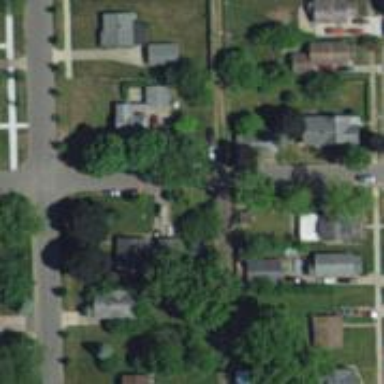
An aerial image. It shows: Alley classified as service road.